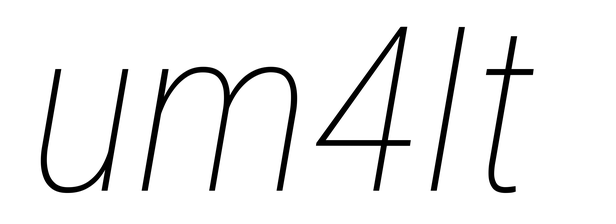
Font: Roboto-Italic_Condensed_Thin_Italic